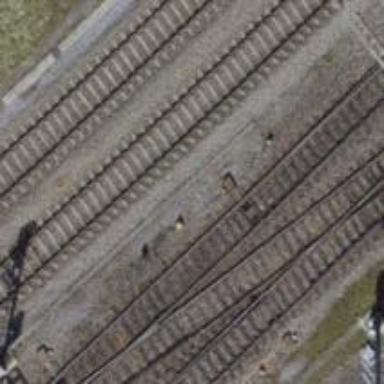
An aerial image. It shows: Railway switch.